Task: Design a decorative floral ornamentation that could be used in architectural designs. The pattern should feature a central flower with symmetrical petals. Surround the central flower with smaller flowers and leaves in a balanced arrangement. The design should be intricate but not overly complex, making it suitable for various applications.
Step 1184:
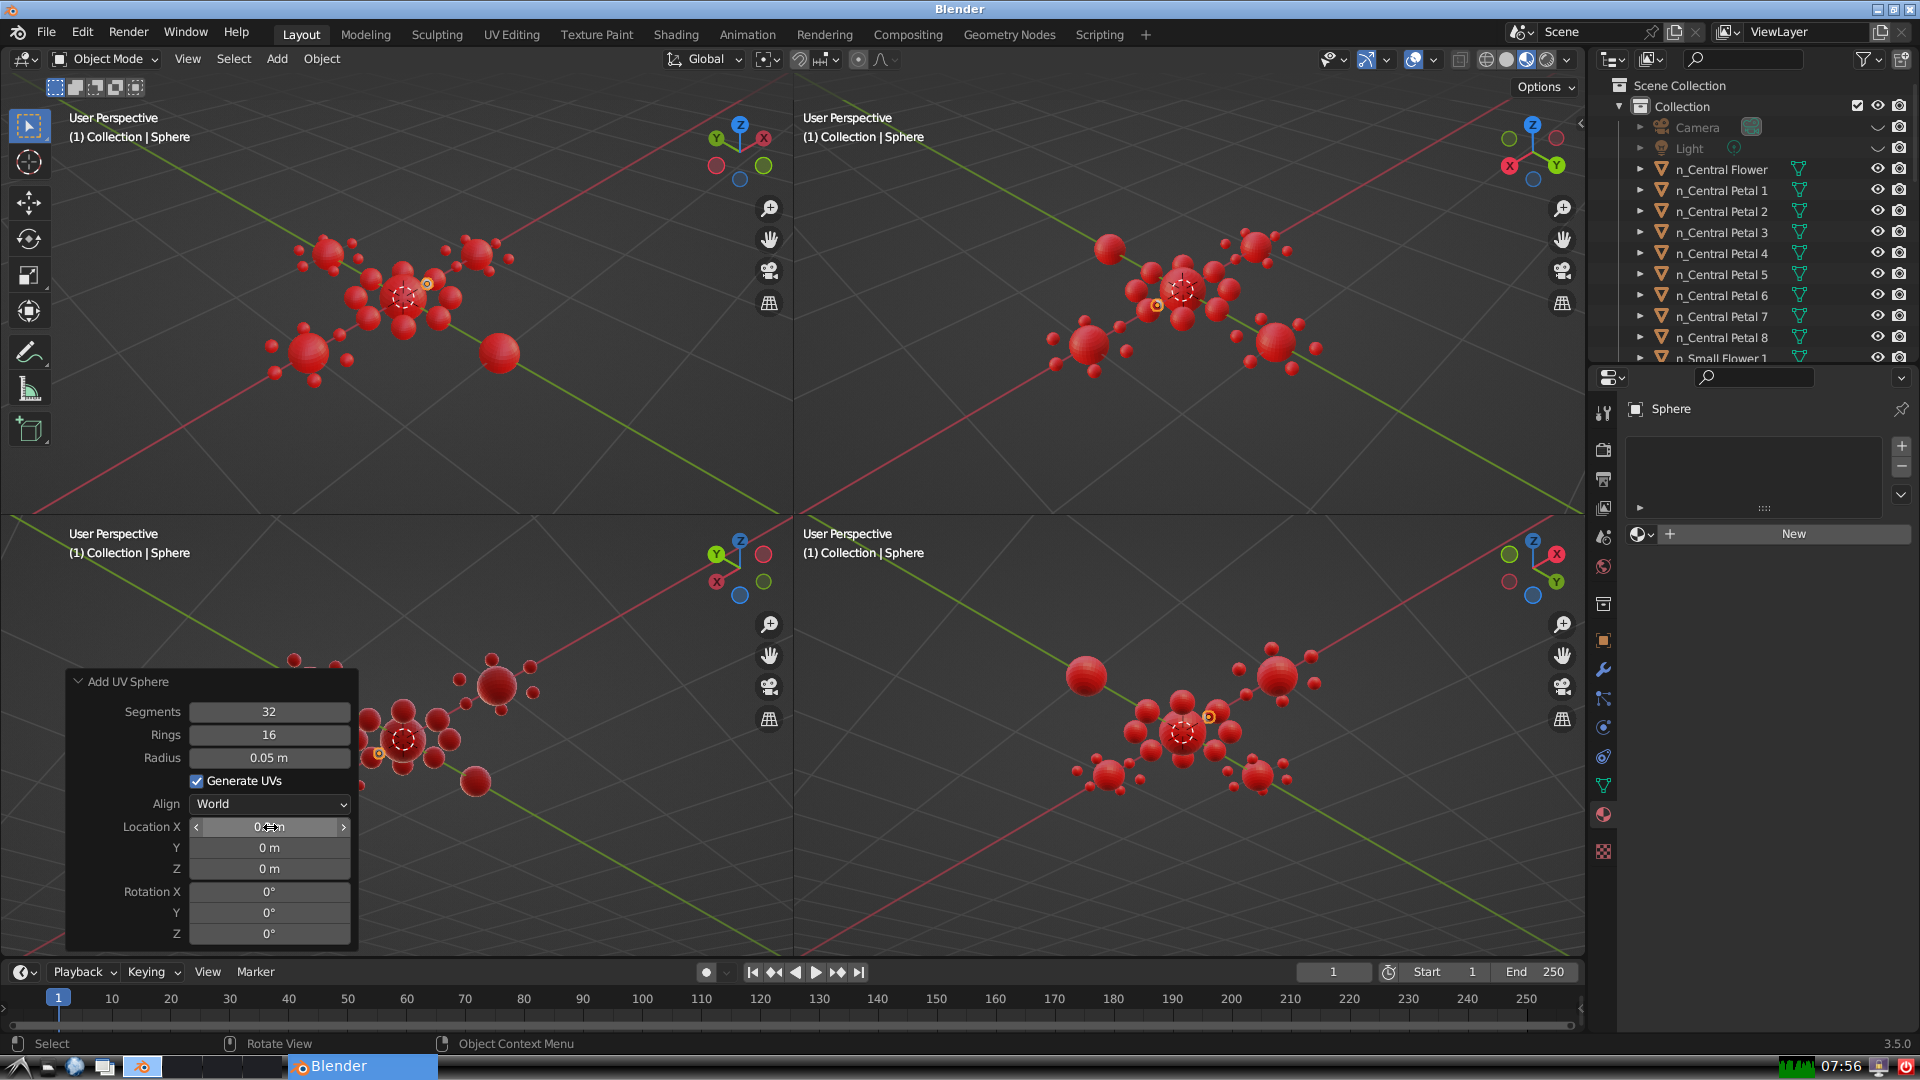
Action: {"mouse_move": [270, 849]}